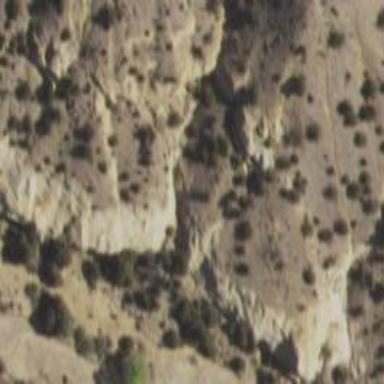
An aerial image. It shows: Landscape dominated by bare rock.